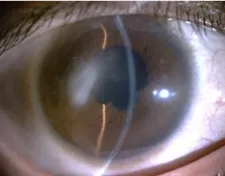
A slit-lamp examination showing corneal infiltration lesion, anterior chamber cells, posterior iris synechia, and anterior subcapsular cataract in the right eye.
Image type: ophthalmic_imaging (slit_lamp_photograph)